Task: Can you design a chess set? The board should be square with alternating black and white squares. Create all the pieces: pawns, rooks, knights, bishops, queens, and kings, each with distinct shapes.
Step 778:
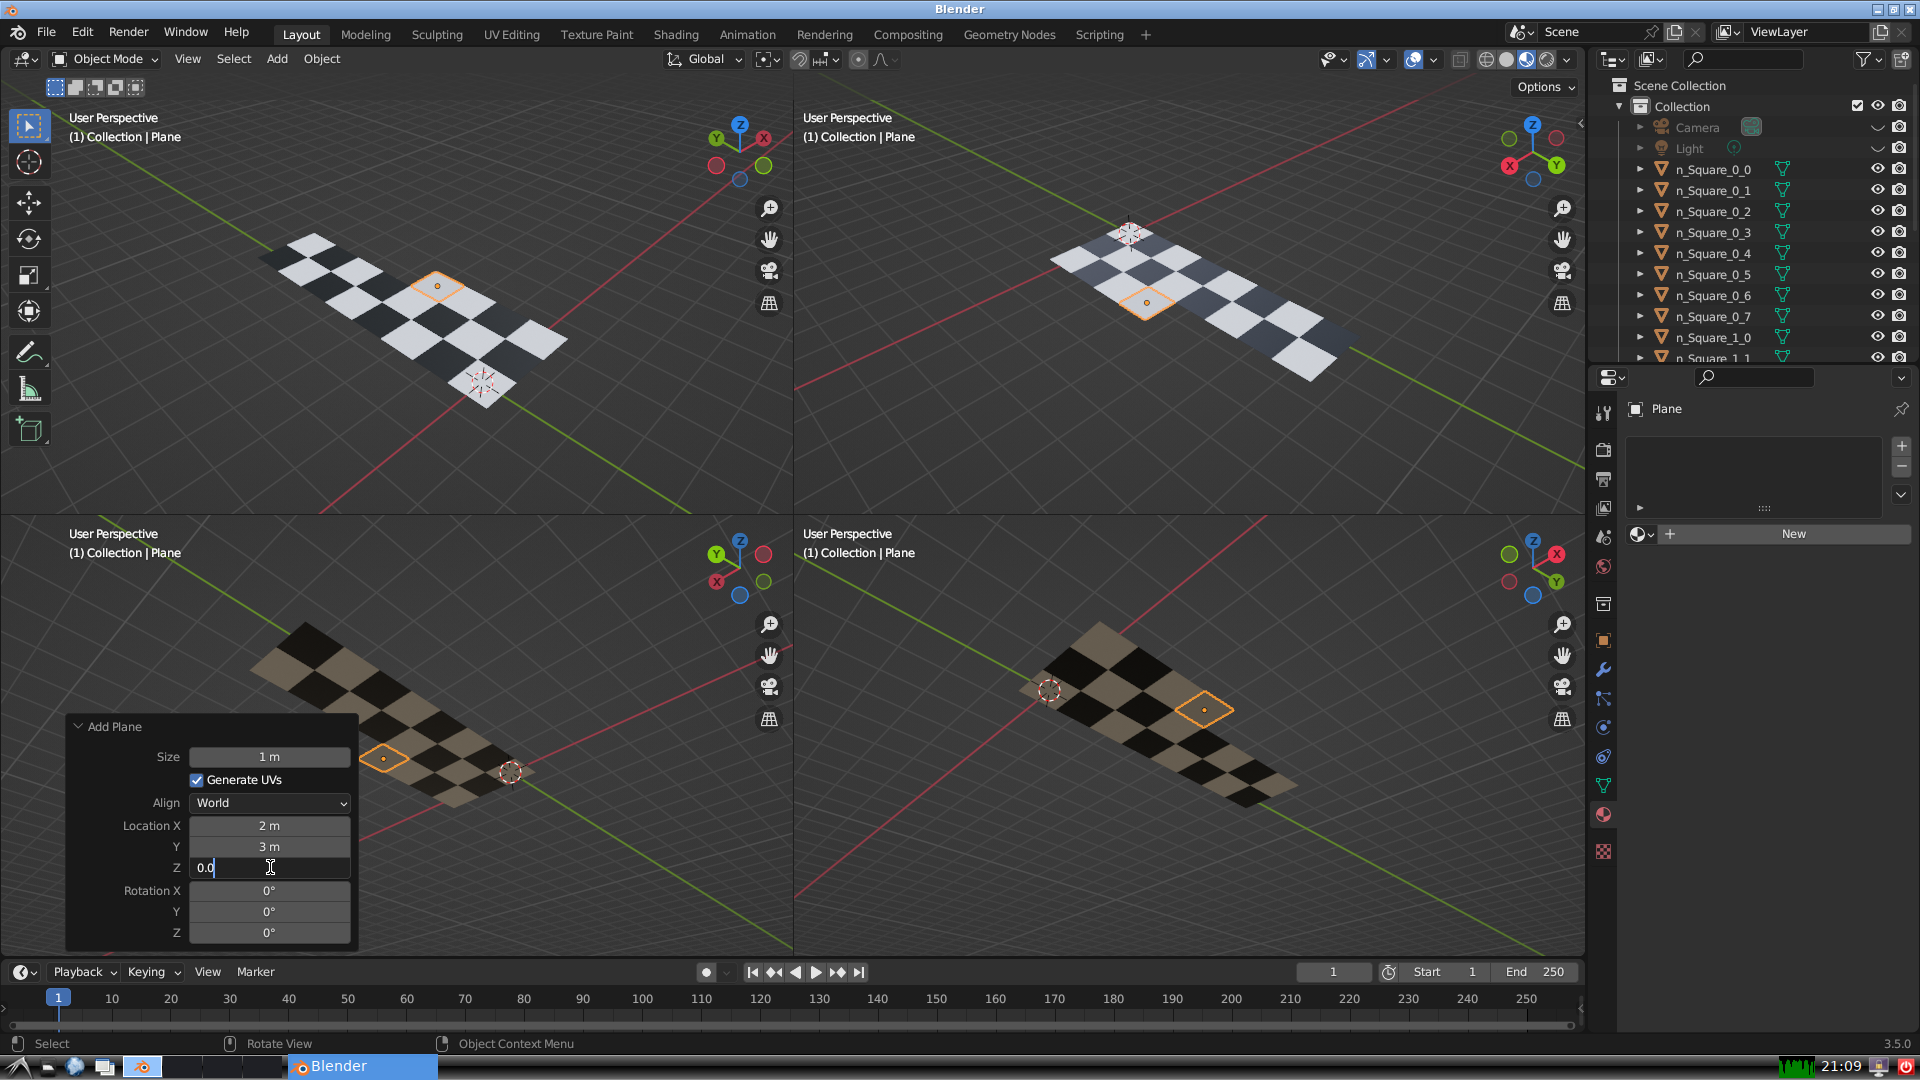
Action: {"key_press": ['Return']}